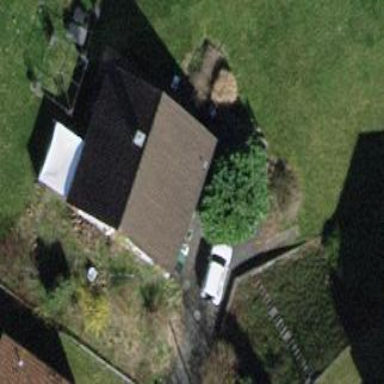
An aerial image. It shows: Building with tiled roof.